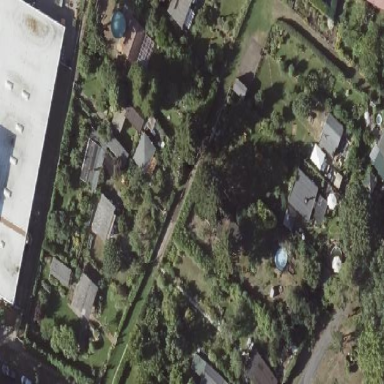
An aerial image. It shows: Plot within allotments.